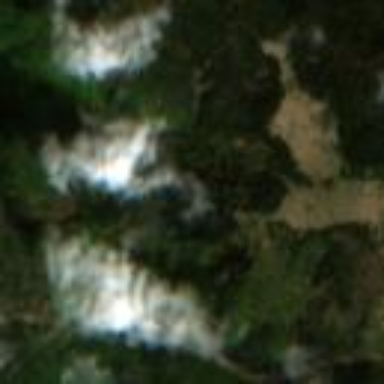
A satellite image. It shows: Coniferous forest area.